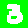
Digit: 3